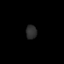
Tissue: prostate
Cell type: T cells
Senescence score: 0.3467
Nuclear area (px): 151
Mean DAPI intensity: 43.954